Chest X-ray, PA view. Patient: 25 years old, sex F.
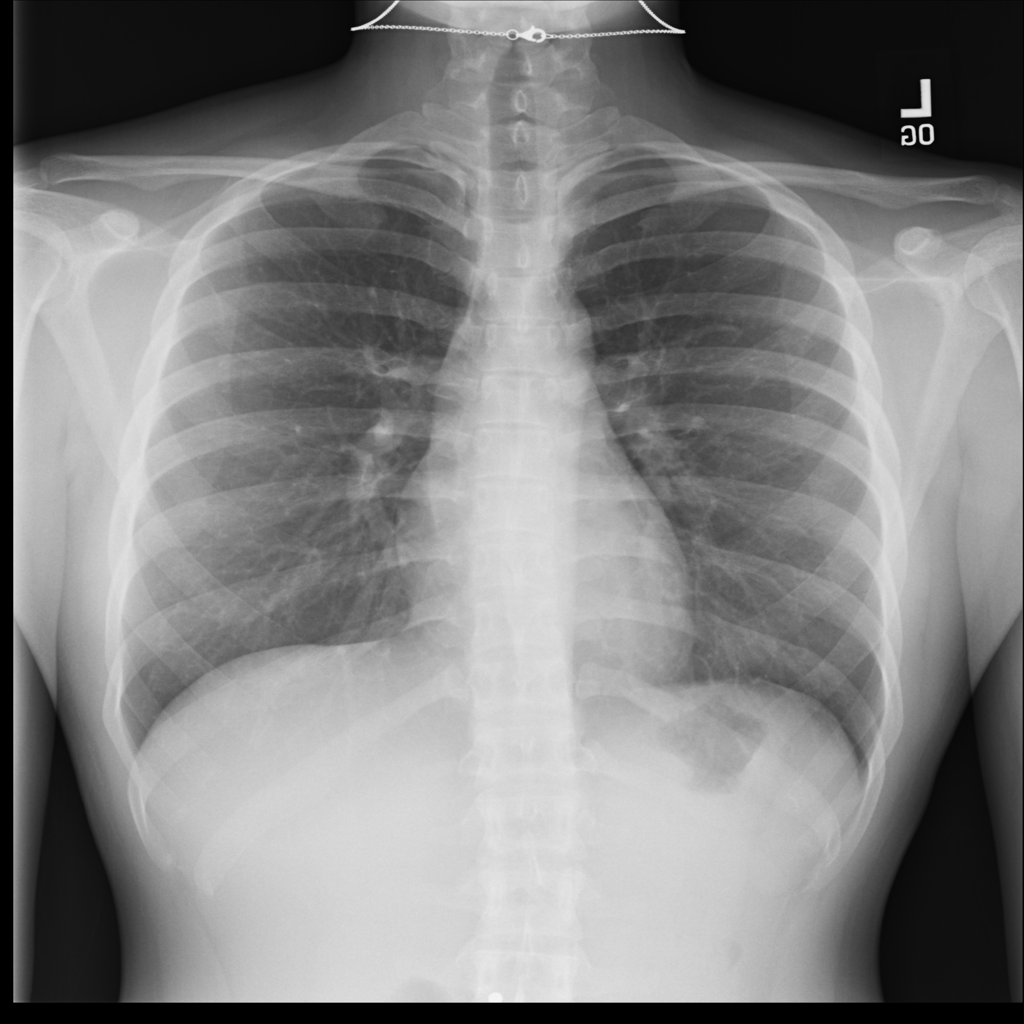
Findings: No Finding